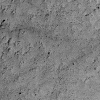
Atmospheric dust classification: not_dusty